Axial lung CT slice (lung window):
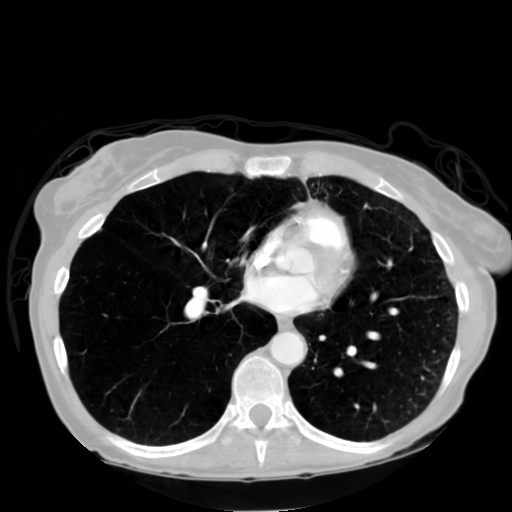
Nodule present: no